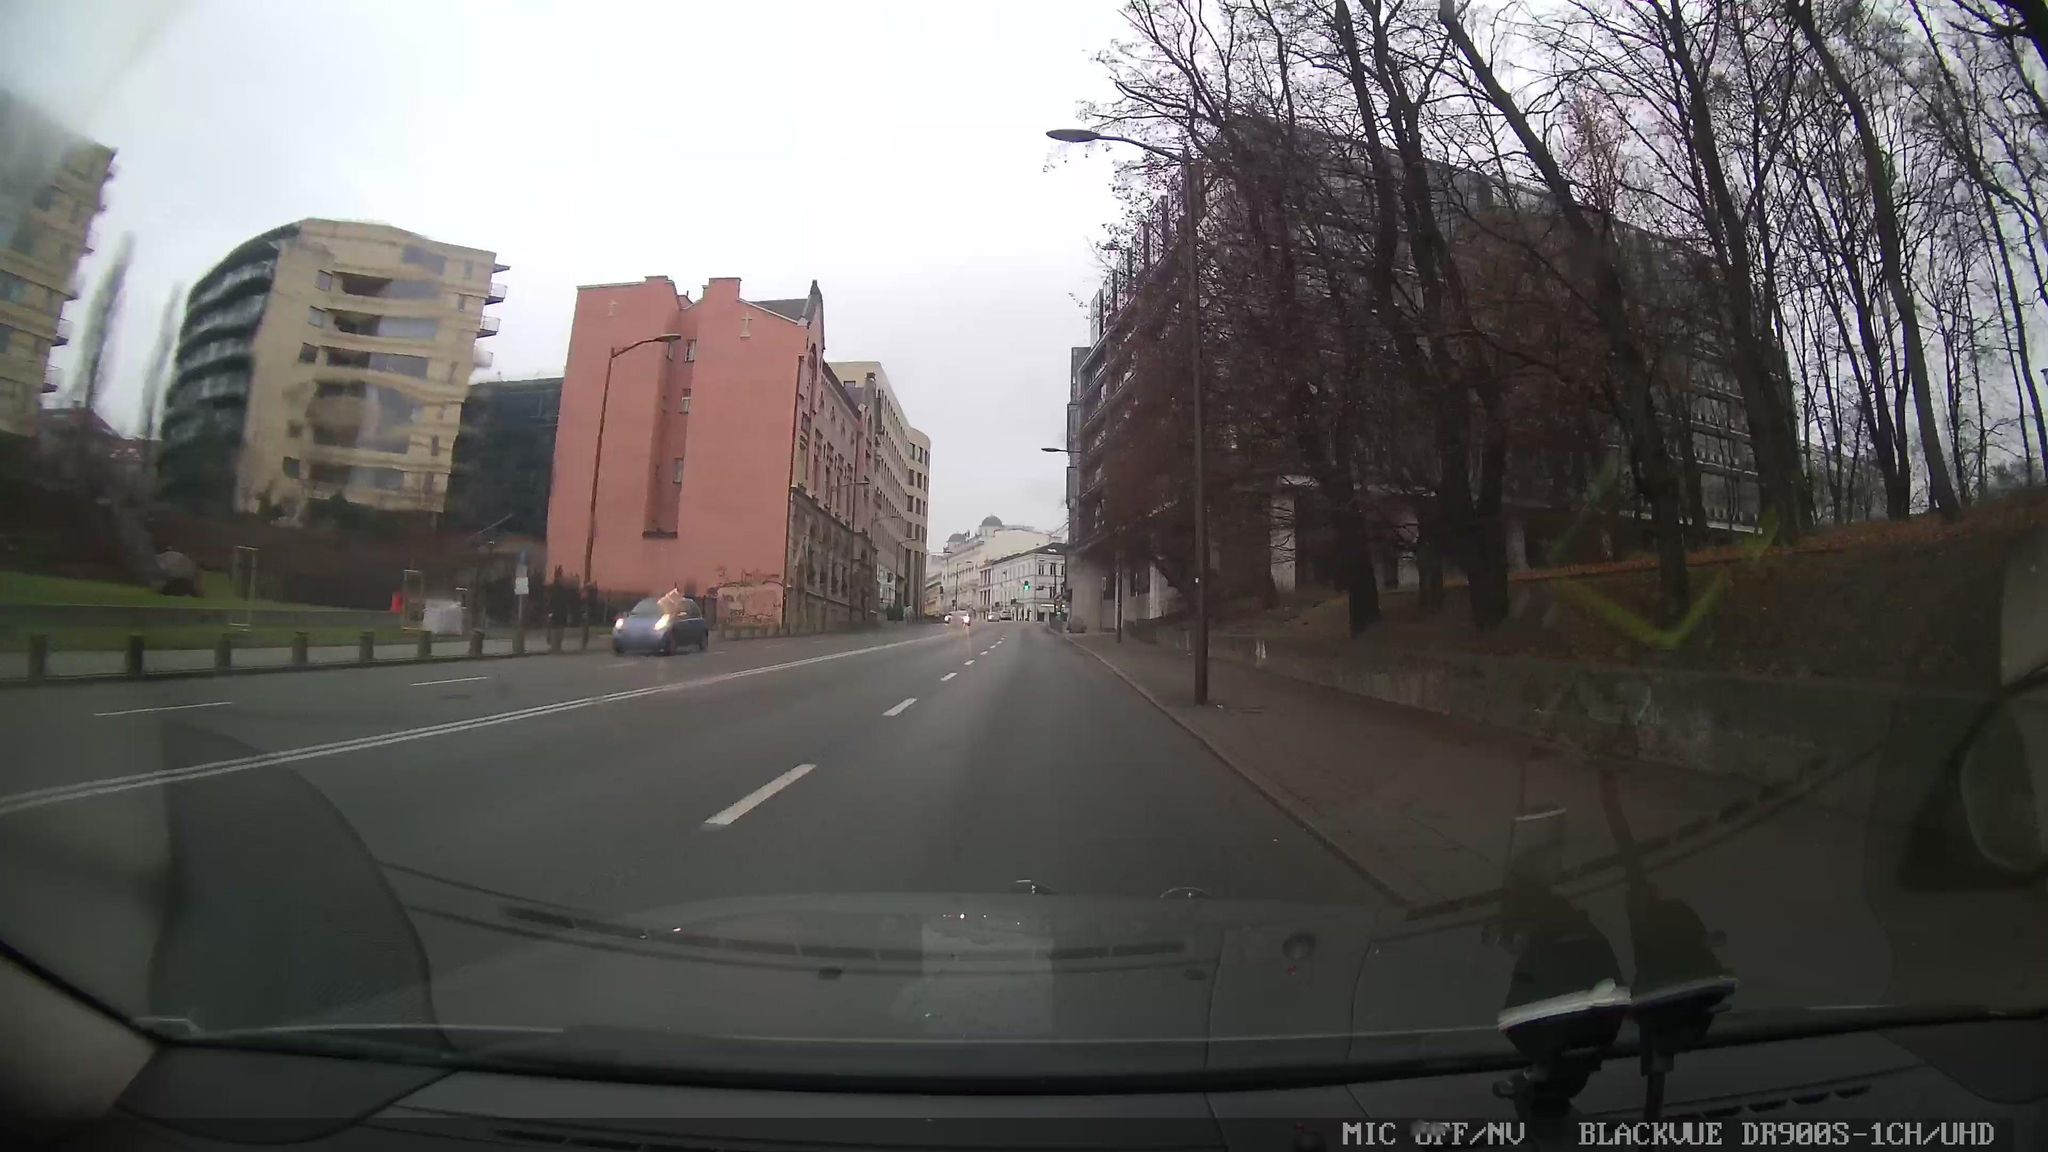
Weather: cloudy
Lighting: day
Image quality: good
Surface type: driving surface
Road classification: tertiary
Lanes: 4
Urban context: urban centre
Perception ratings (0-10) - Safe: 5.47, Lively: 8.75, Beautiful: 3.17, Boring: 2.91, Depressing: 1.57, Wealthy: 2.47